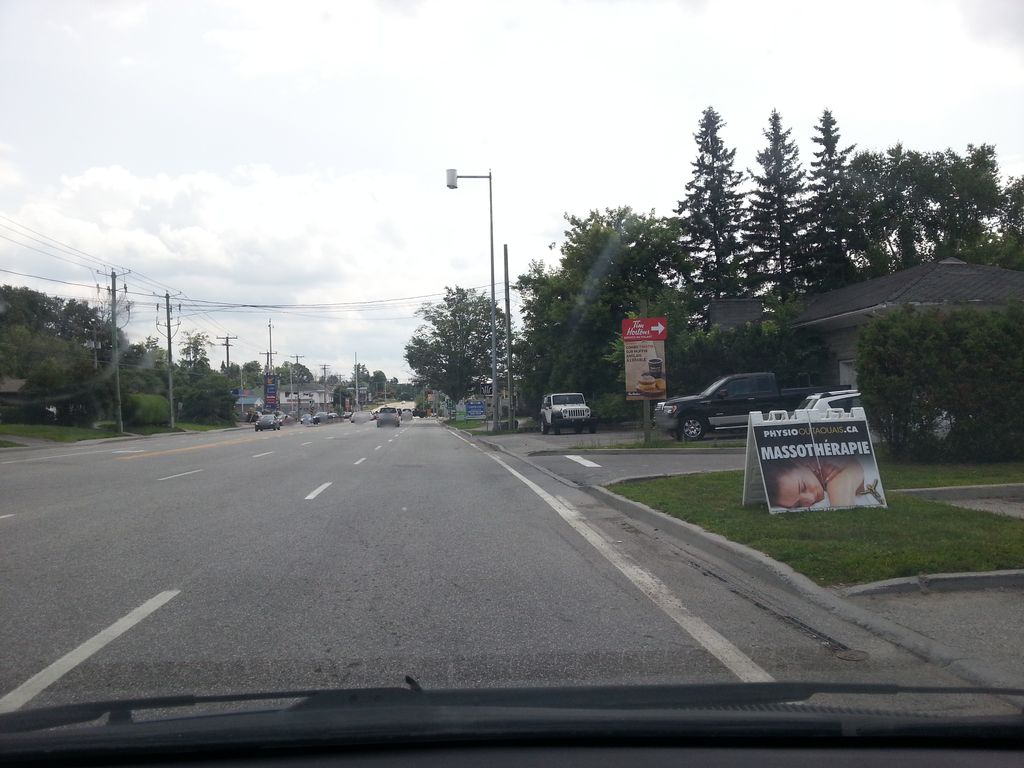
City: ottawa-gatineau